Field crop: maize
Growth stage: 2
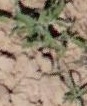
Species: atriplex